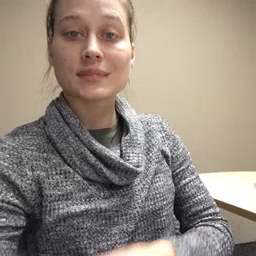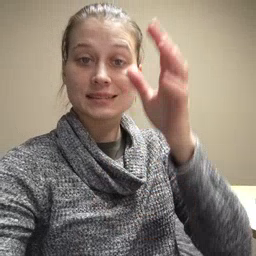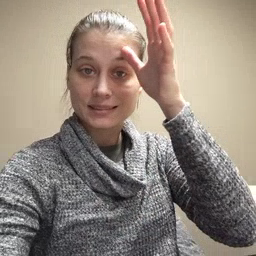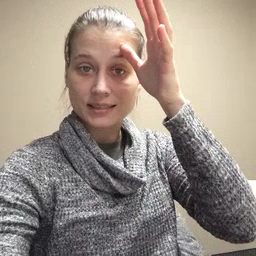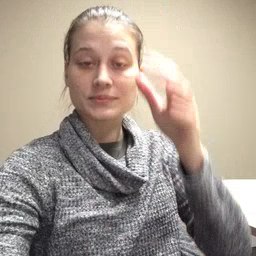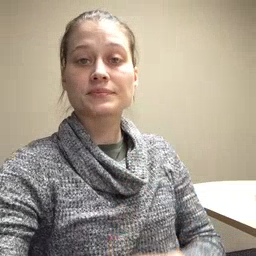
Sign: dad